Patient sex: F
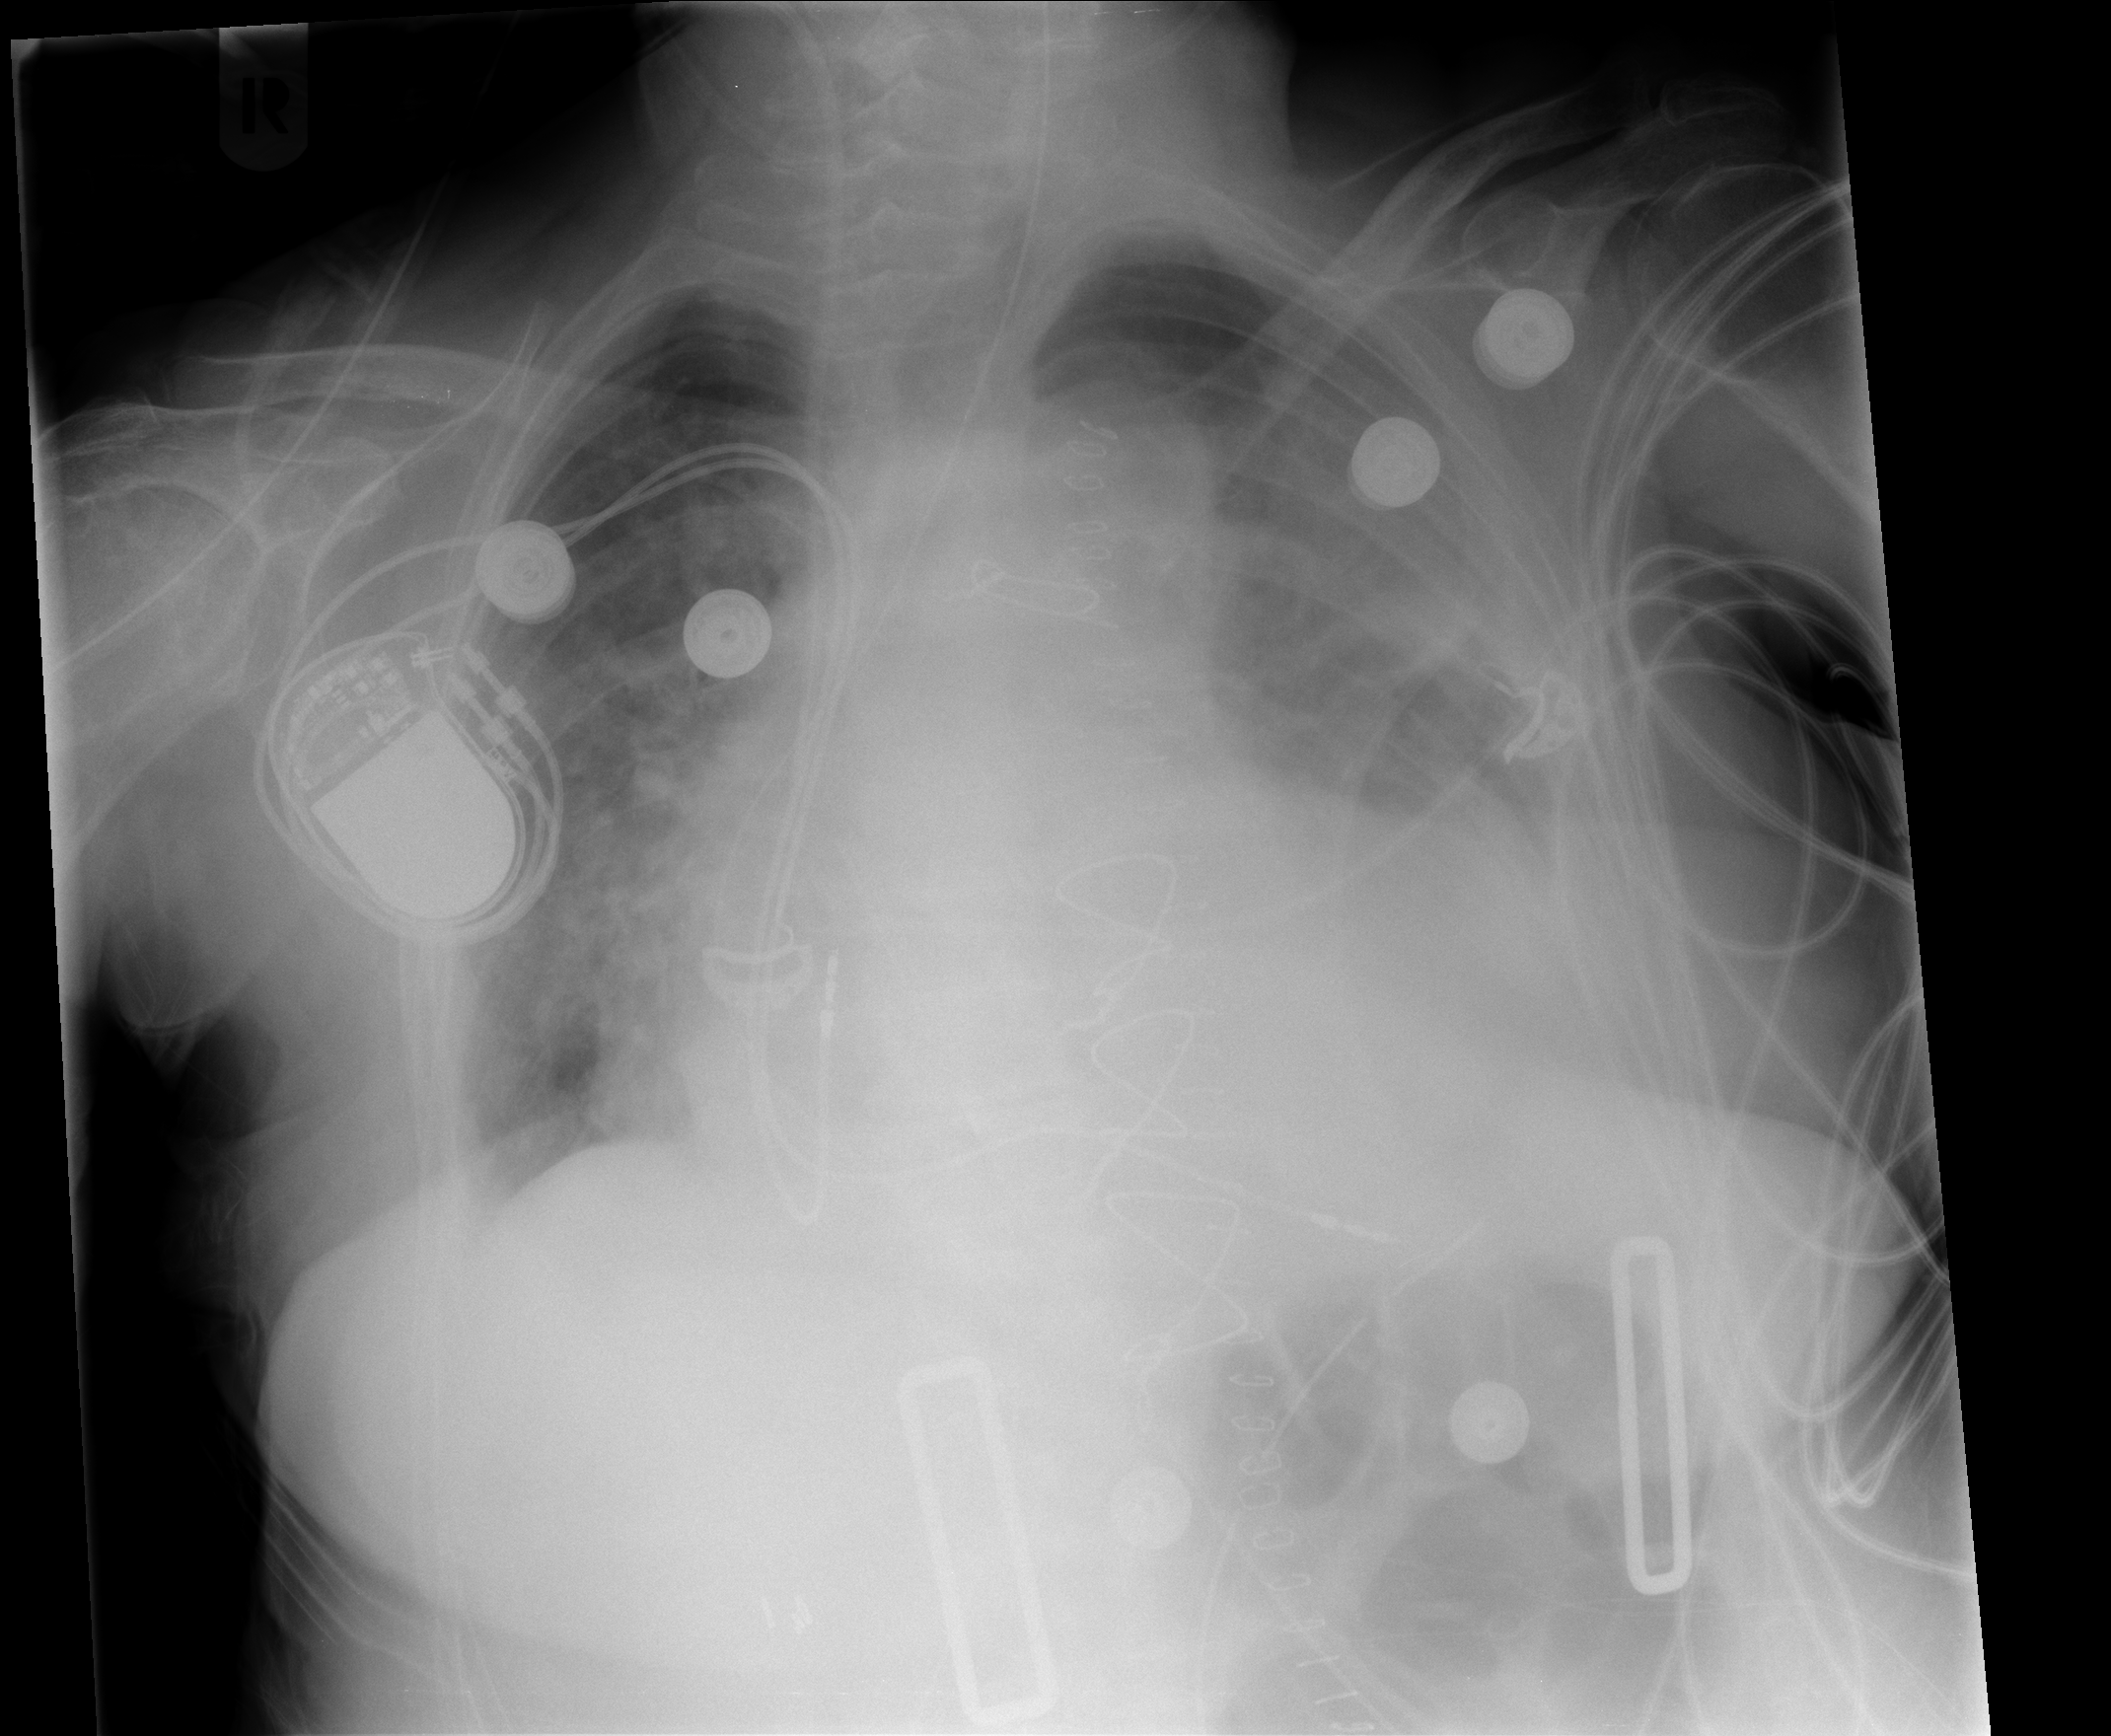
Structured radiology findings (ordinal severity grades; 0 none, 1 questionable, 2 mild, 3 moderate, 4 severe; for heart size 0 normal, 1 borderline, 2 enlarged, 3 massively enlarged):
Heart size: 3
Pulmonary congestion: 2
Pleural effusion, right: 1
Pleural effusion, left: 2
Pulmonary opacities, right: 3
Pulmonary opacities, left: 3
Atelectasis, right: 3
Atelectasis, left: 3